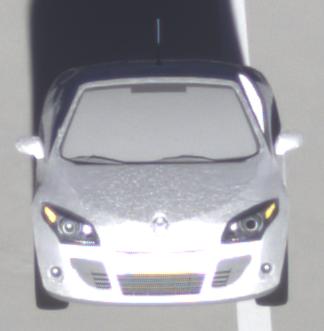
Make: Renault
Model: Mégane Coupé-Cabriolet 1.6 16V 110
Detailed model: Mégane (III) Coupé-Cabriolet
Model produced from: 2010/06
Model produced until: 2013/03
Doors: 2
Color: white
Road condition: dry road
Daytime: sunrise or sunset
Contrast: high contrast